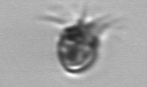
Label: Ciliophora